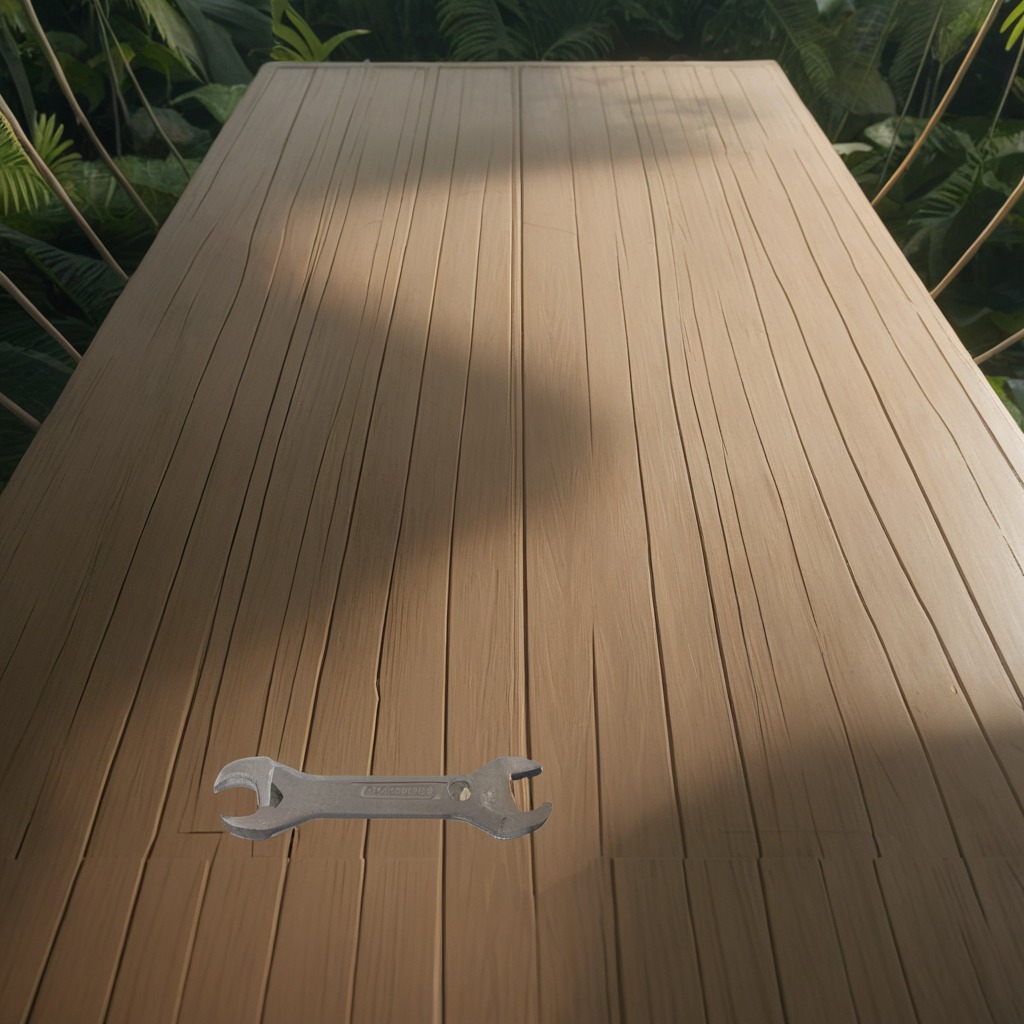
A wrench is lying on a wooden table inside a jungle field workshop tent.